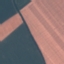
Label: AnnualCrop